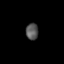
Tissue: lung
Cell type: Fibroblasts
Senescence score: 0.6461
Nuclear area (px): 202
Mean DAPI intensity: 85.168